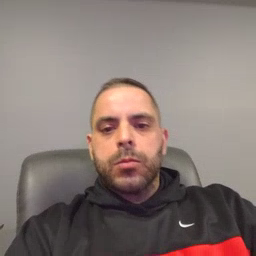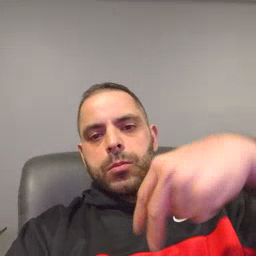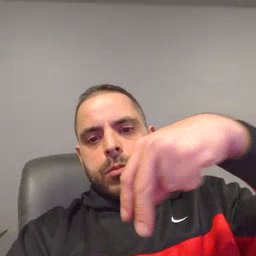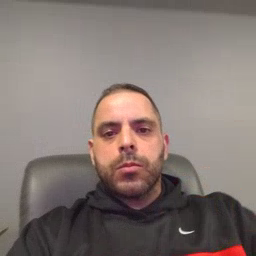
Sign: dance